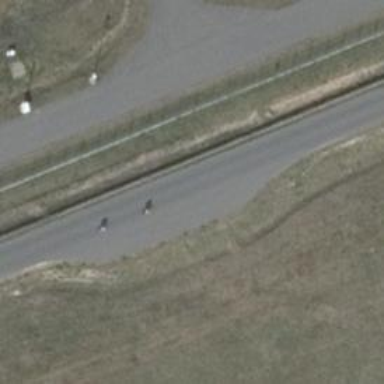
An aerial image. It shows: Passing place on the road.